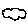
Label: cloud